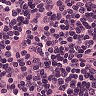
Metastatic tissue present: no